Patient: sex M, age 48
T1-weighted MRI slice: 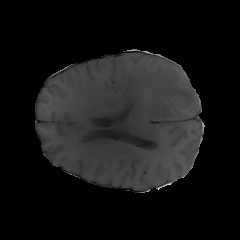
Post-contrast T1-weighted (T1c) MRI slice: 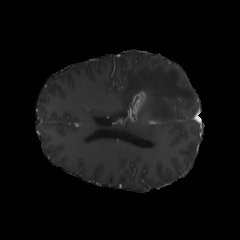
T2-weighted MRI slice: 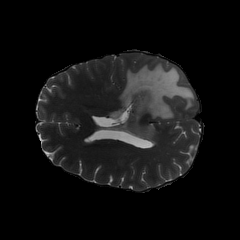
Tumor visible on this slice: yes
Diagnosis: Glioblastoma, IDH-wildtype
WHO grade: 4